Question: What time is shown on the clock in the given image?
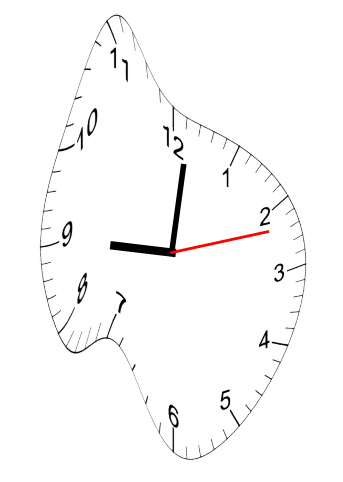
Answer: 09:01:12